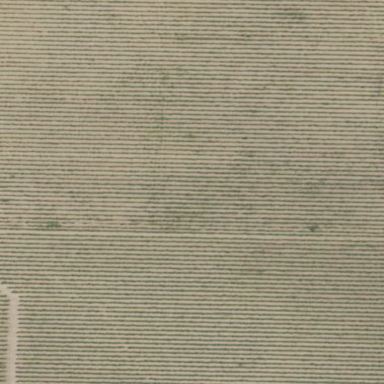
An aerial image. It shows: Beautiful vineyard in the countryside.